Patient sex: F
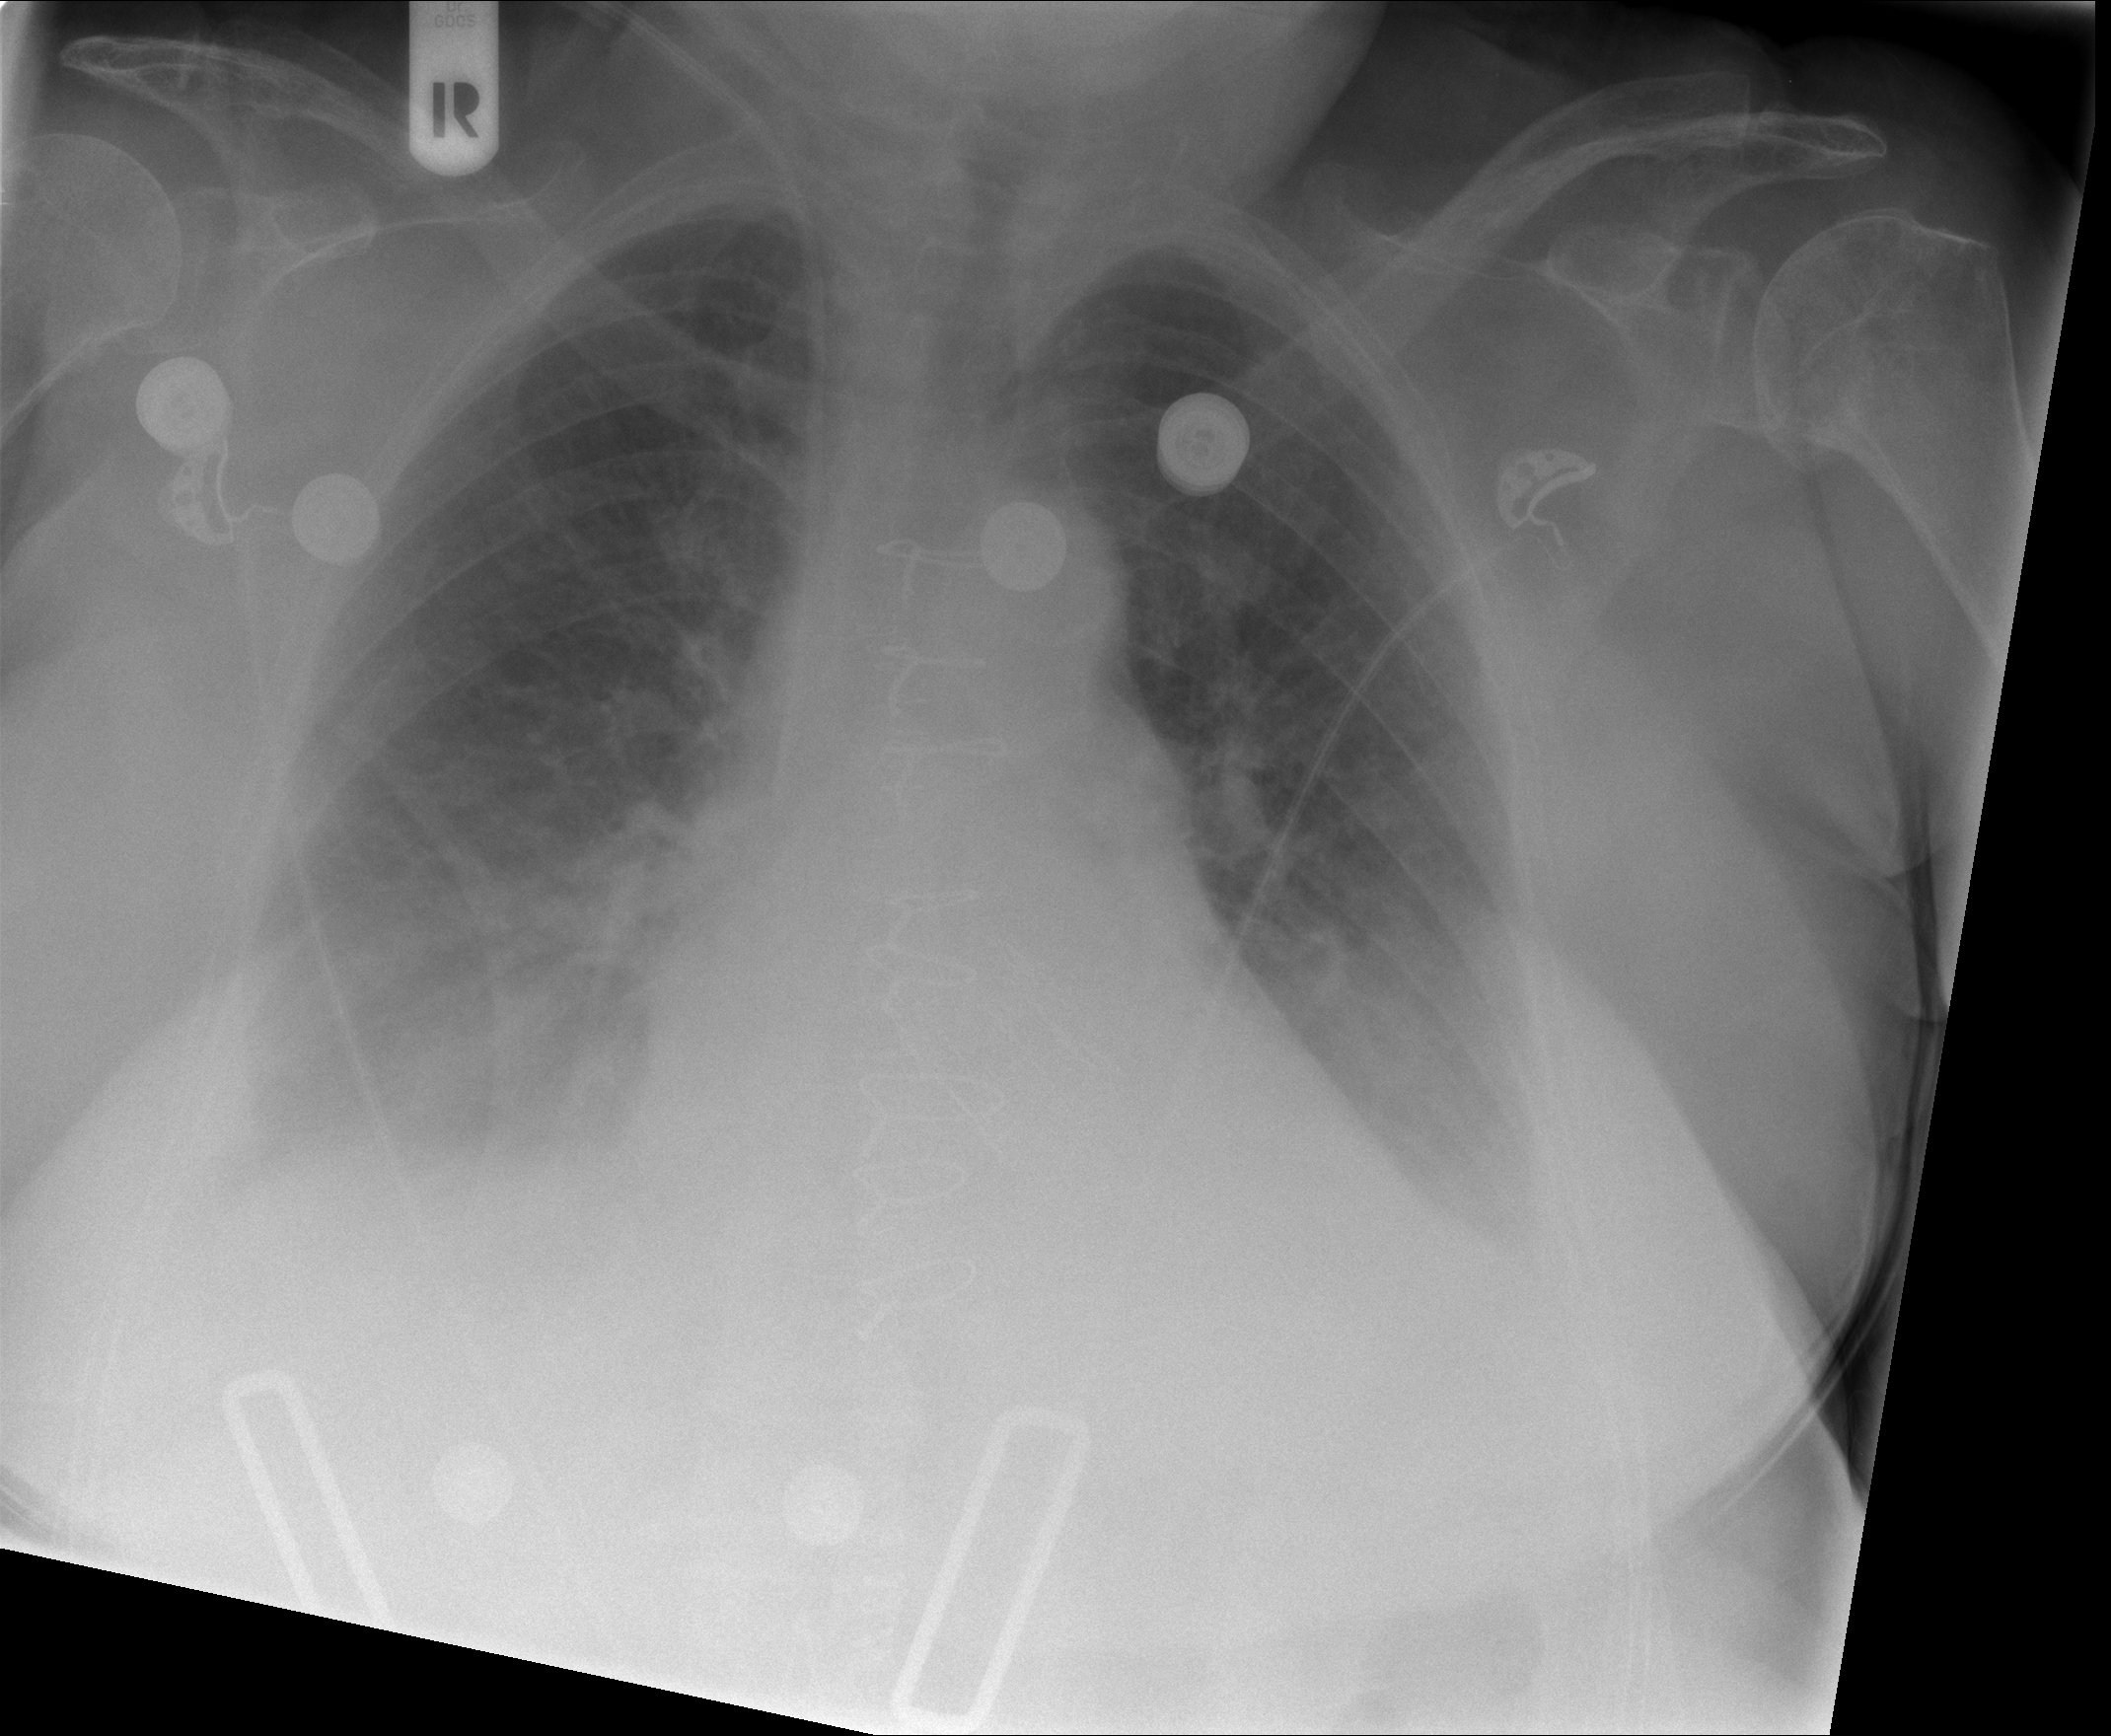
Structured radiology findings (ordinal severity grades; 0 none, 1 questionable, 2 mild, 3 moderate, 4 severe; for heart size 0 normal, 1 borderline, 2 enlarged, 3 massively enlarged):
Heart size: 2
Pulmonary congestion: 1
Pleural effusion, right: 2
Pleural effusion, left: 2
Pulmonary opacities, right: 2
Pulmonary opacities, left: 1
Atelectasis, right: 2
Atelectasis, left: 2